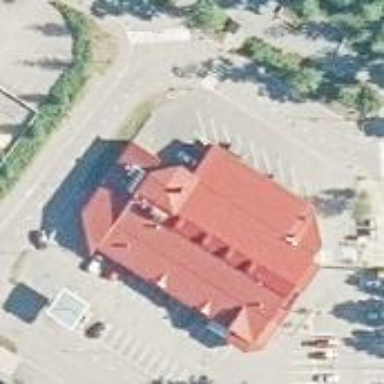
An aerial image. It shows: Supermarket building.